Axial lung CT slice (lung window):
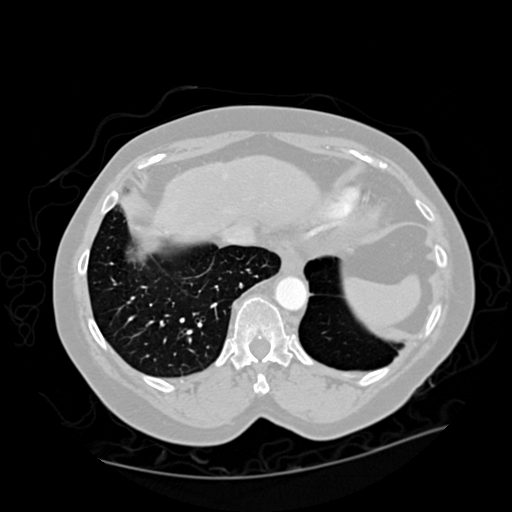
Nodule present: no